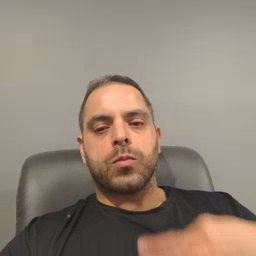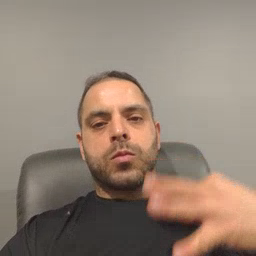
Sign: shirt